Interaction volume radius: 10 \u00c5
Interaction volume height: 15 \u00c5
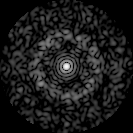
Disorder parameter: 0.861